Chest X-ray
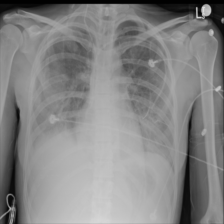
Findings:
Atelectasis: negative
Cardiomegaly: negative
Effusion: negative
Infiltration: negative
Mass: negative
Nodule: negative
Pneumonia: negative
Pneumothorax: negative
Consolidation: negative
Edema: negative
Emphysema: negative
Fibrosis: negative
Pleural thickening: negative
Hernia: negative